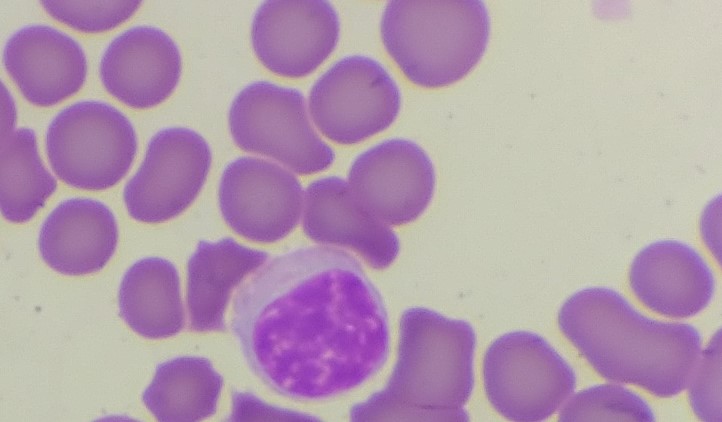
White blood cell type: Lymphocyte